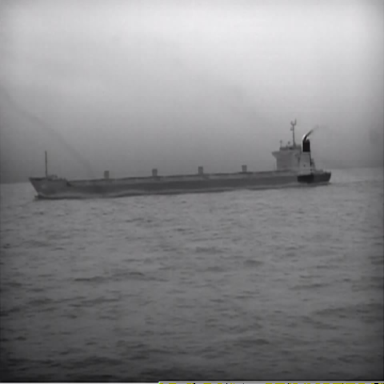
There is a liner in the infrared image.